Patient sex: F
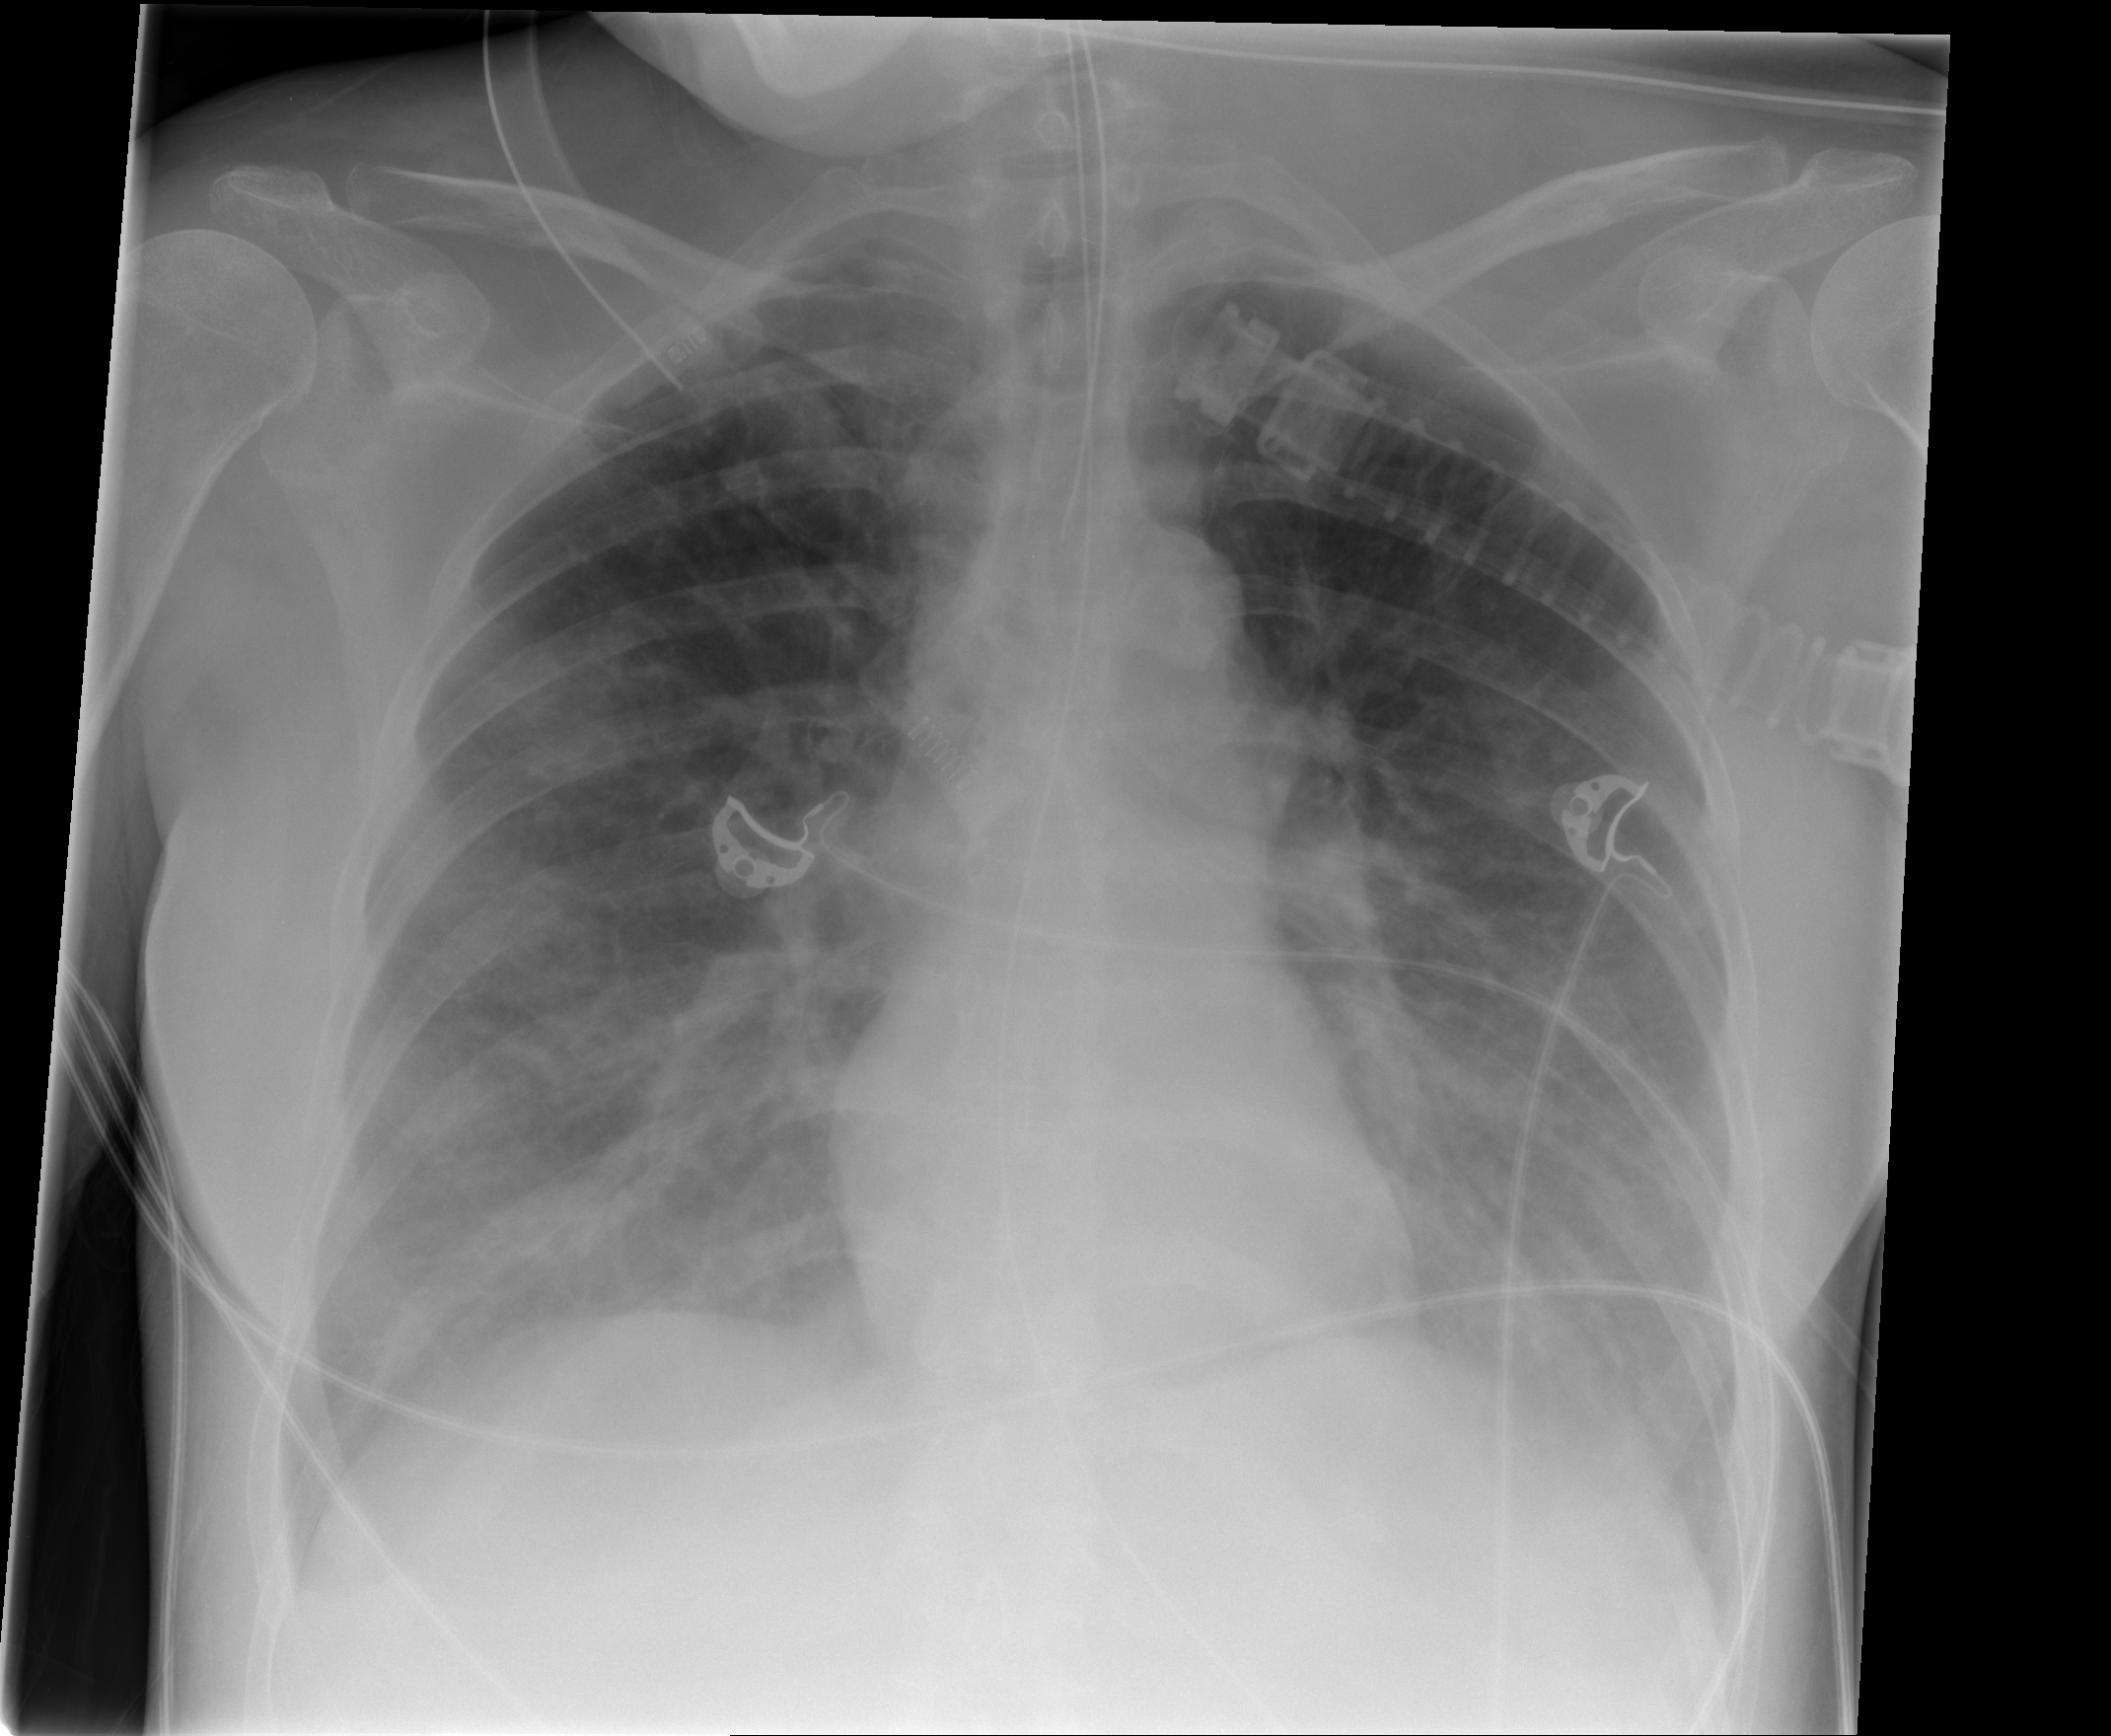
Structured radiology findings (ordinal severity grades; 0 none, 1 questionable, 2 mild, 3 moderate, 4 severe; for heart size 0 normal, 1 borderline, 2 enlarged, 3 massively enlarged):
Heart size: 0
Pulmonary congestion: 3
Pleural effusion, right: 3
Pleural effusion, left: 3
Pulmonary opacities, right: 1
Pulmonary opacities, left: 1
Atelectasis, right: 3
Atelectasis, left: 3